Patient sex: M
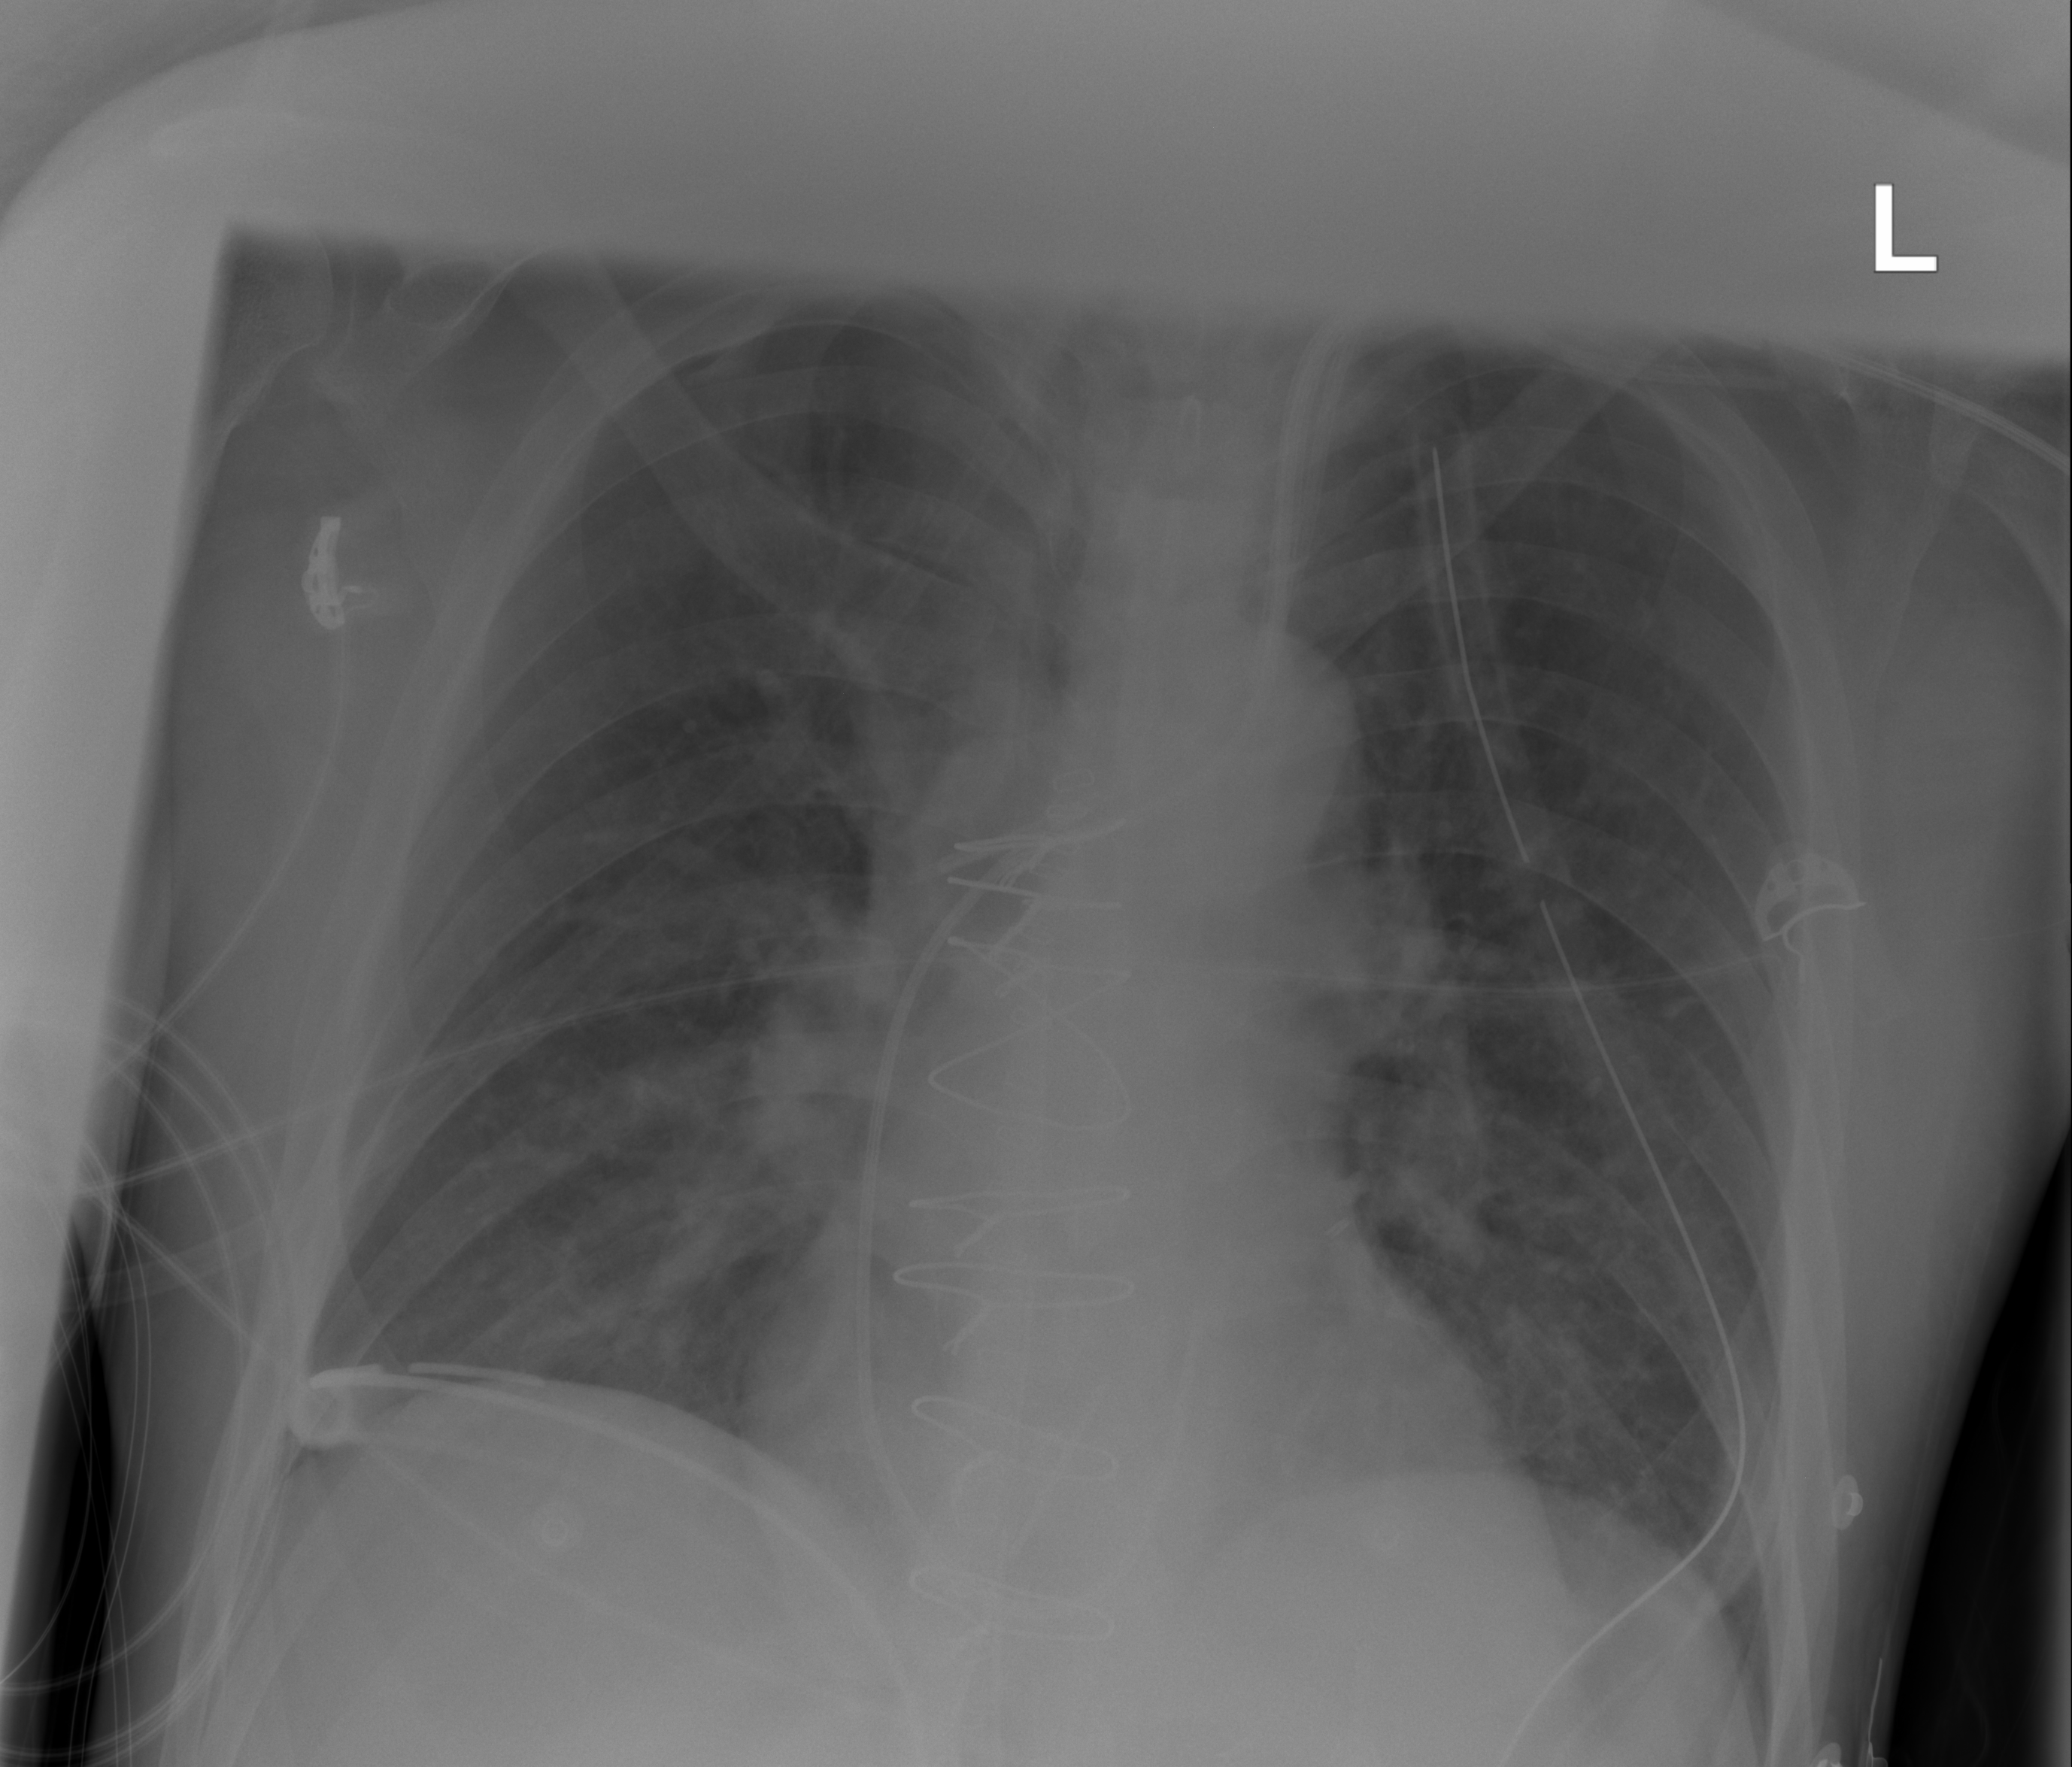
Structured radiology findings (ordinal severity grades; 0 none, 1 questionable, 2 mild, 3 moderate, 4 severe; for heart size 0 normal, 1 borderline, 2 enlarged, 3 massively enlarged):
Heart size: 0
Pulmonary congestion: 2
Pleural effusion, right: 0
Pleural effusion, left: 0
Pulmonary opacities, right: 0
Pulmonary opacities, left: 0
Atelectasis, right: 0
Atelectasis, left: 0